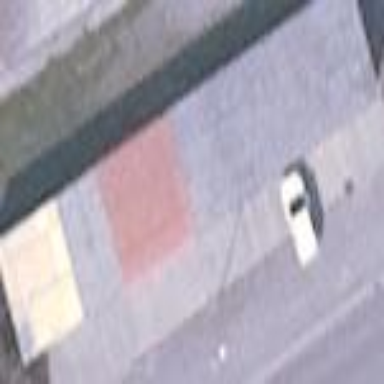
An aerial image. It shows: Group of garages.